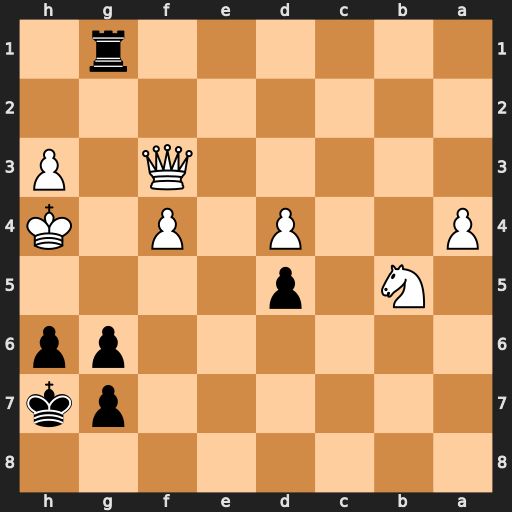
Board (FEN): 8/6pk/6pp/1N1p4/P2P1P1K/5Q1P/8/6r1
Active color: b
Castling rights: -
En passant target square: -
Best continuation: g5+ fxg5 hxg5+ Kh5 g6#